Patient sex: M
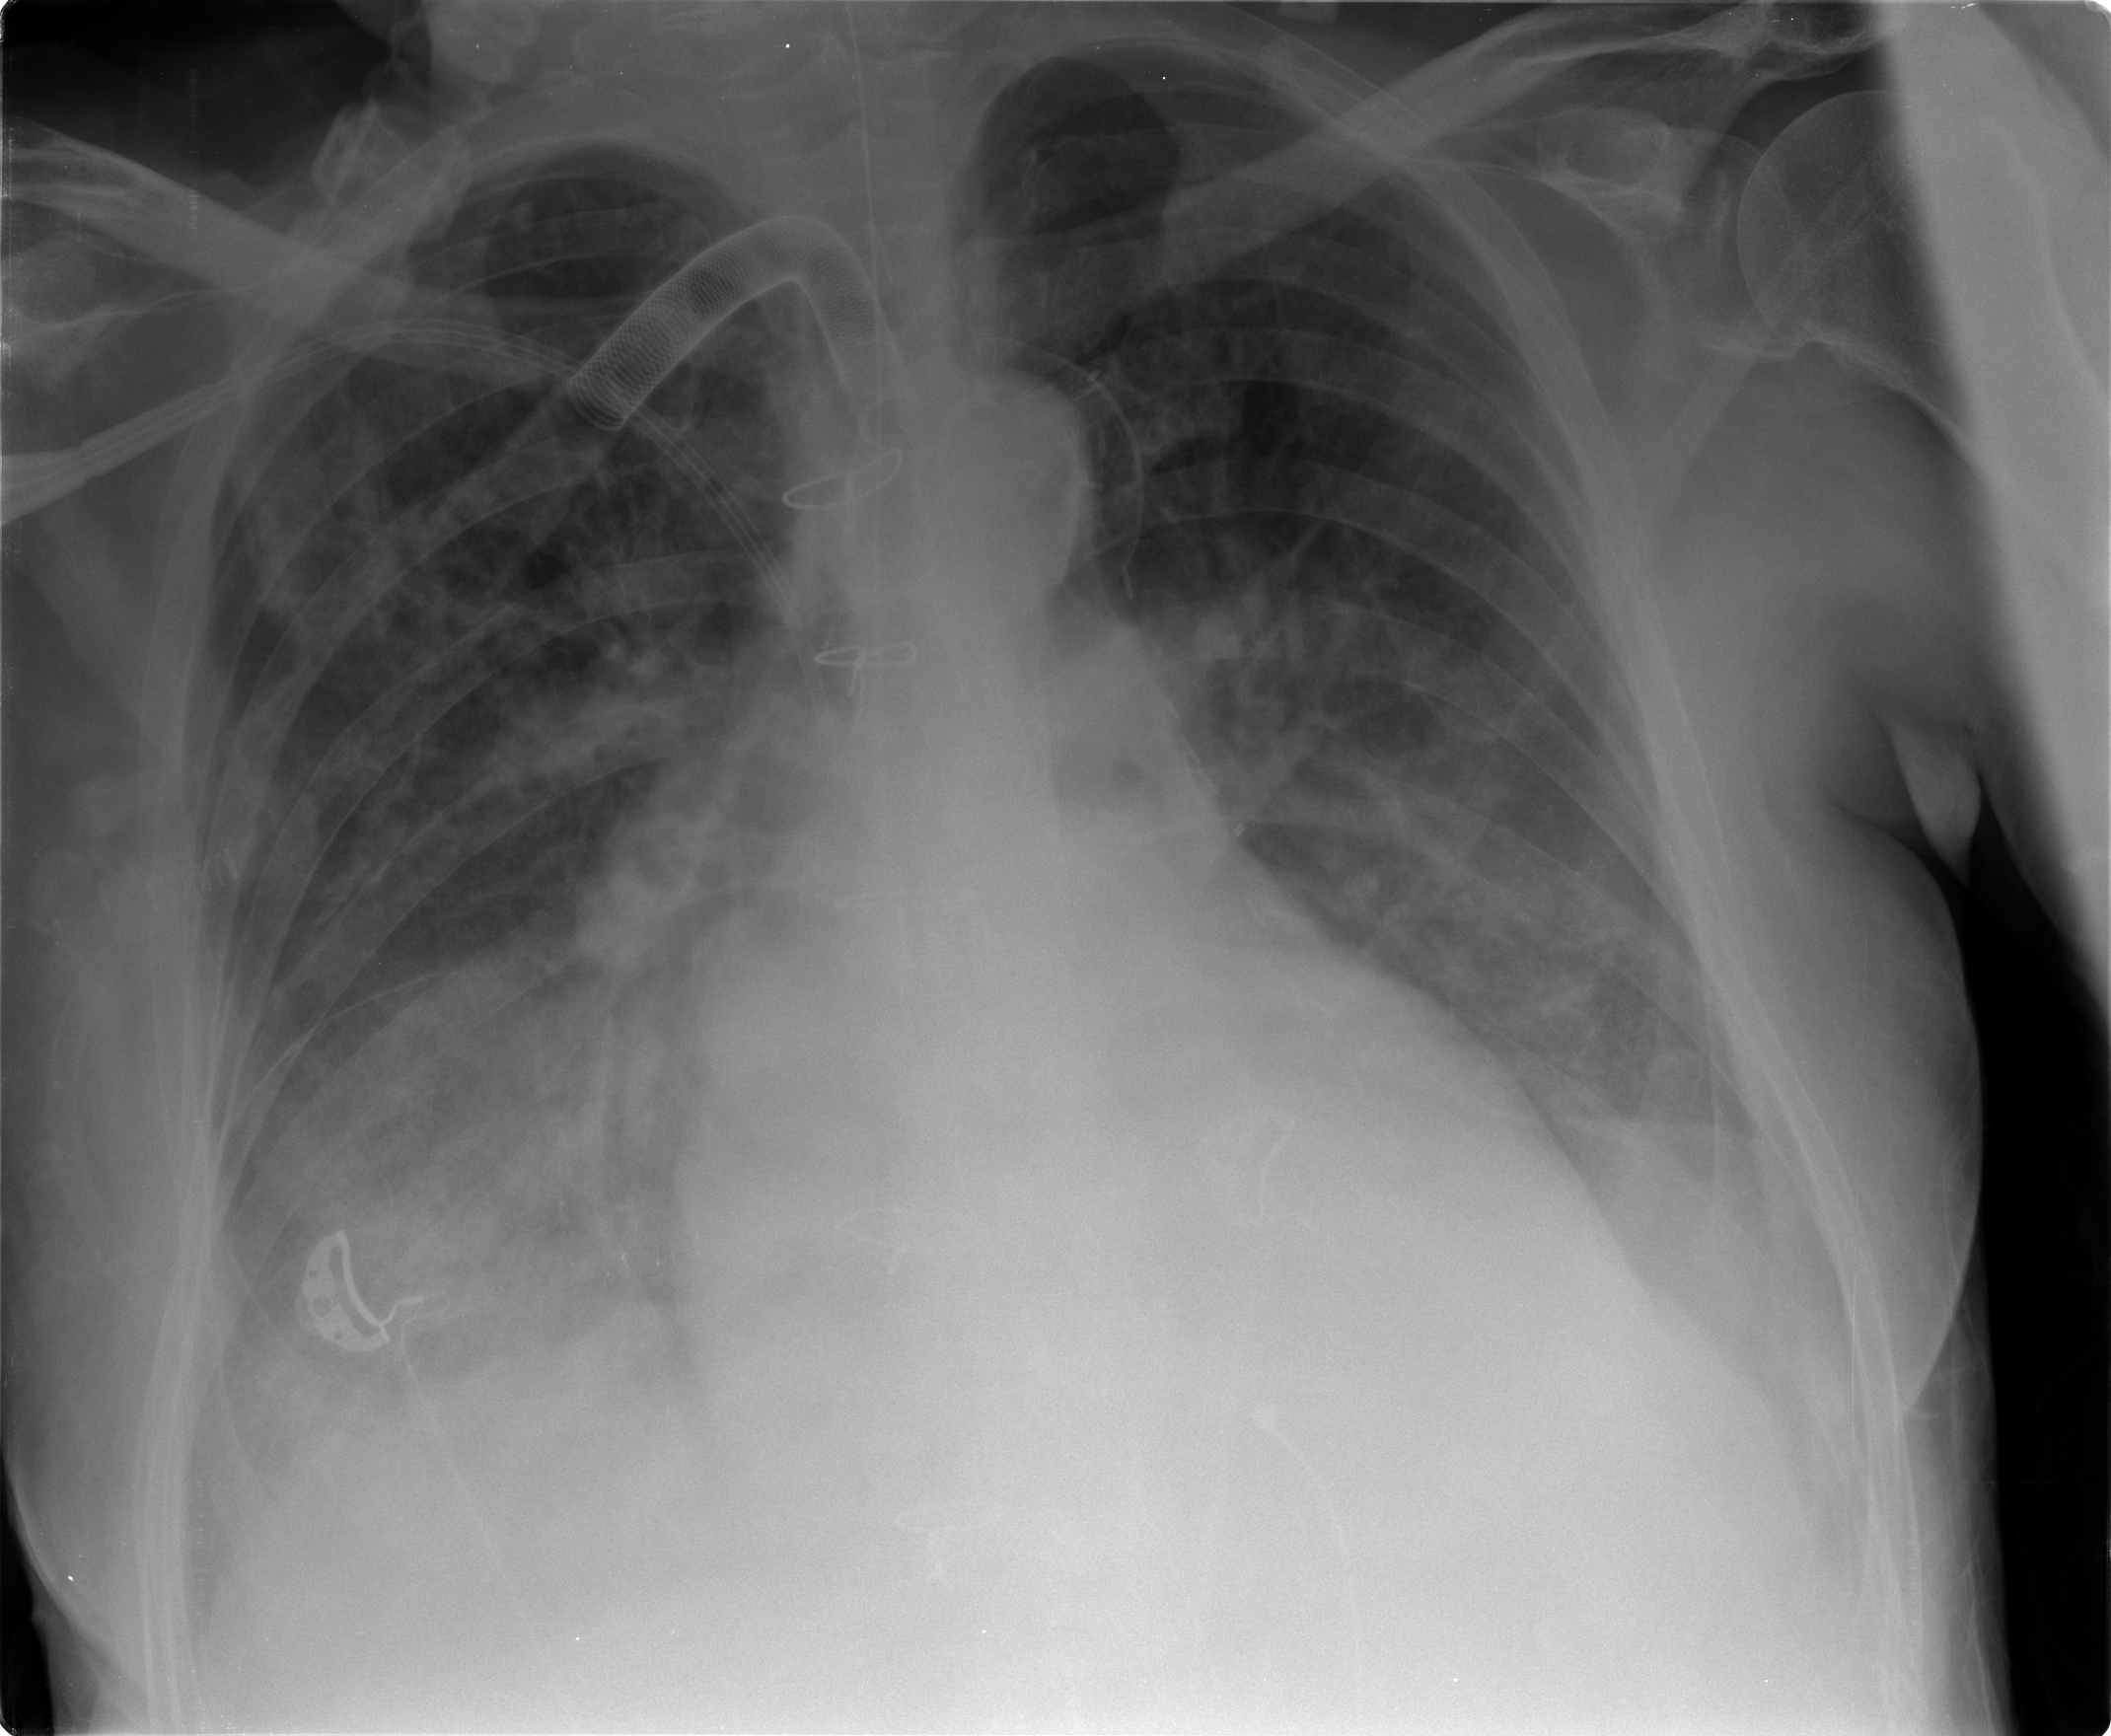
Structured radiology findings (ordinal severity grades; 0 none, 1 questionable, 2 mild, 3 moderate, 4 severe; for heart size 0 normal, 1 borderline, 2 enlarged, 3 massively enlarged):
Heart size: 2
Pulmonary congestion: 2
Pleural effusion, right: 2
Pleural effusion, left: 2
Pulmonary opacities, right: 3
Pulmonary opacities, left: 2
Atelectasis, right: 2
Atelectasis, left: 2